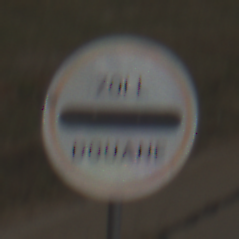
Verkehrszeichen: Zollstelle
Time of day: Midday
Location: Outdoor (RoadRail)
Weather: Clear
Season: Summer
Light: Natural